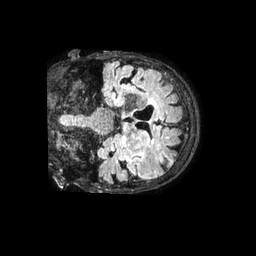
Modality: FLAIR
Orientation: coronal
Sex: female
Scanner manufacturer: philips
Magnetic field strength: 3 T
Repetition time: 4.8 s
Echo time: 0.34 s